Field crop: tomato
Growth stage: 1
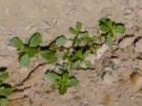
Species: portulaca